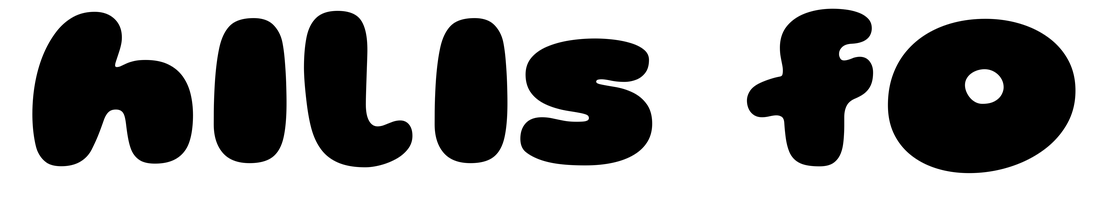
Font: Gluten_Black